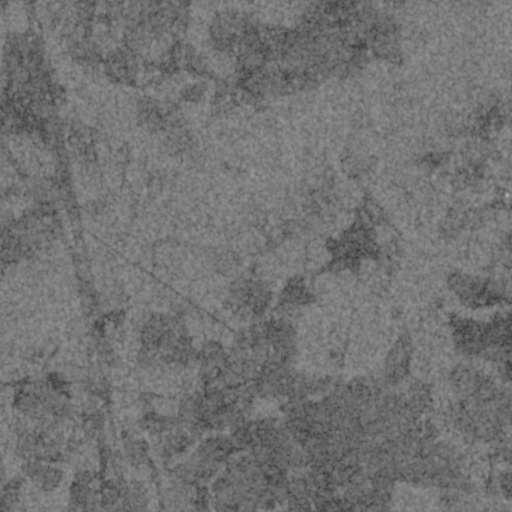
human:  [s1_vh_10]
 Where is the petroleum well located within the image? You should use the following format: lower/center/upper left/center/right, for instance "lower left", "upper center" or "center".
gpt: The petroleum well is located in the lower left of the image.
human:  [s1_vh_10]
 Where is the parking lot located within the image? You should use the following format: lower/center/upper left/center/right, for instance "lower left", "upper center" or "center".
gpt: There is no parking lot in the image.

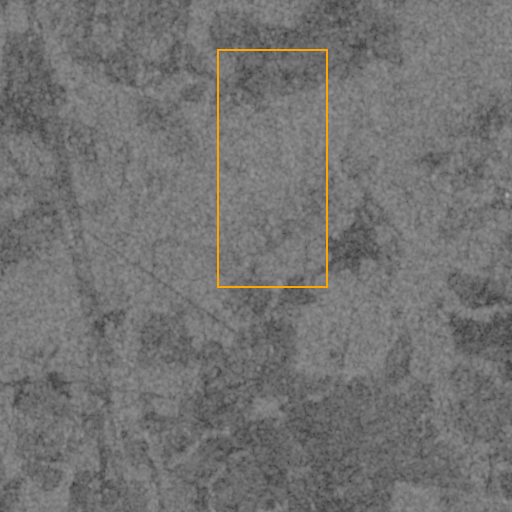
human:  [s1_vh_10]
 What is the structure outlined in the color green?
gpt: There is no green outline.
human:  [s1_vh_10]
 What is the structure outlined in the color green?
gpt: There is no structure outlined in green.